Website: apple
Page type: customer-info-address
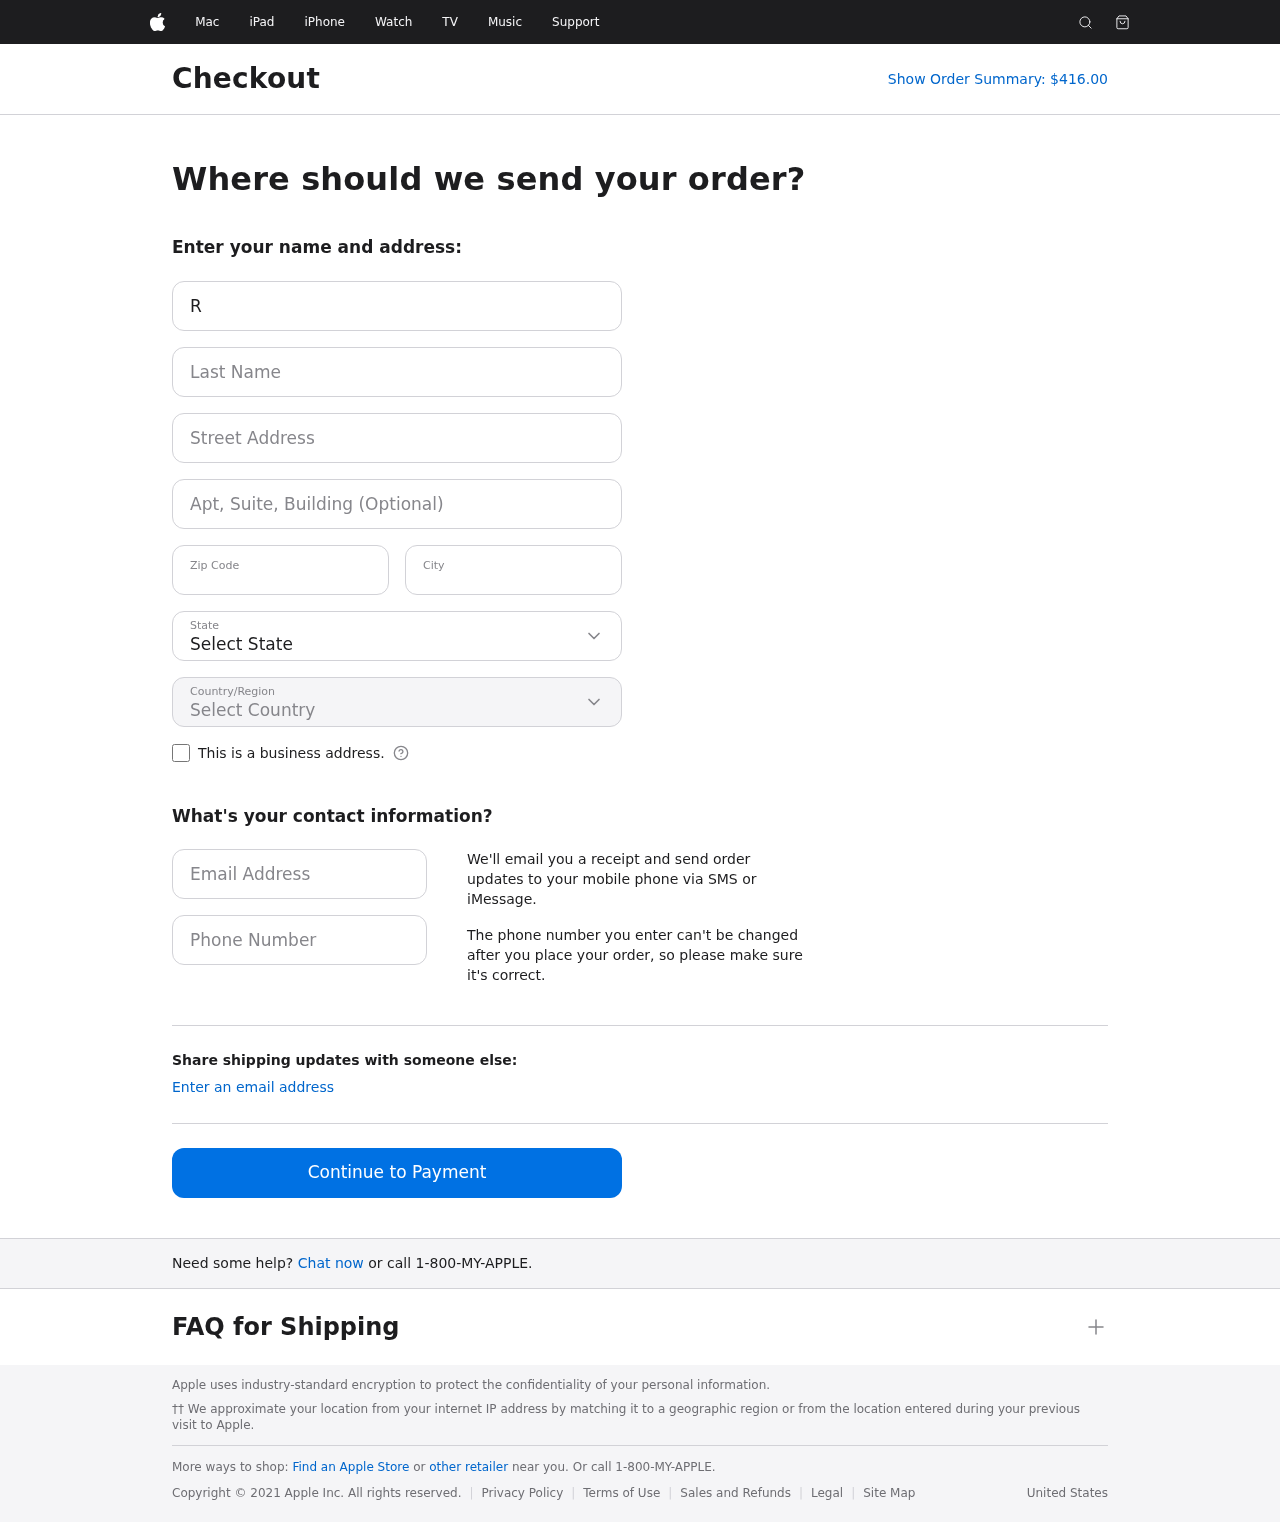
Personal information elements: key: PII_CITY
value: Lake Angelamouth
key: PII_COUNTRY
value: United States
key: PII_EMAIL
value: randy.zamora@hotmail.com
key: PII_FIRSTNAME
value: Randy
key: PII_LASTNAME
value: Zamora
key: PII_PHONE
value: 6226924062
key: PII_POSTCODE
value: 41881
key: PII_STATE
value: Alaska
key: PII_STREET
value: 9928 David Park Suite 021
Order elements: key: ORDER_TOTAL
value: Show Order Summary: $416.00